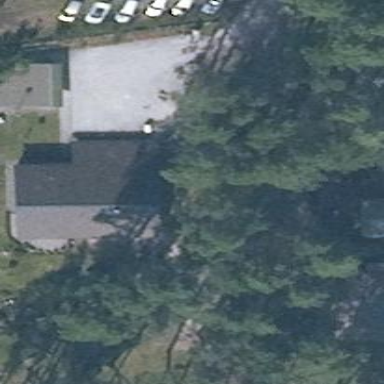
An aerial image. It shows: Detached building.